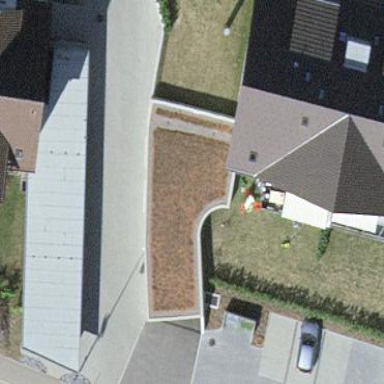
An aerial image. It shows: Group of garages.